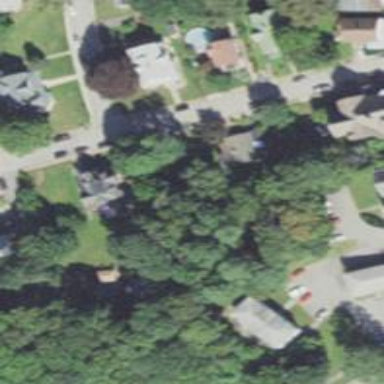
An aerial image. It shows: Residential driveway designated as service road.